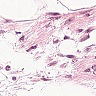
Metastatic tissue present: no